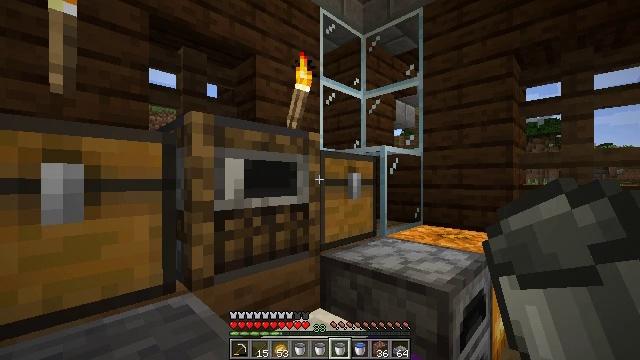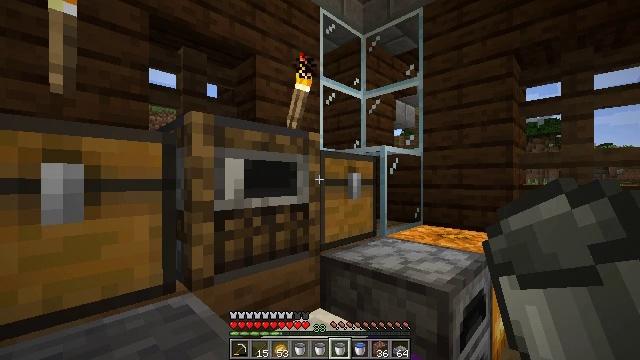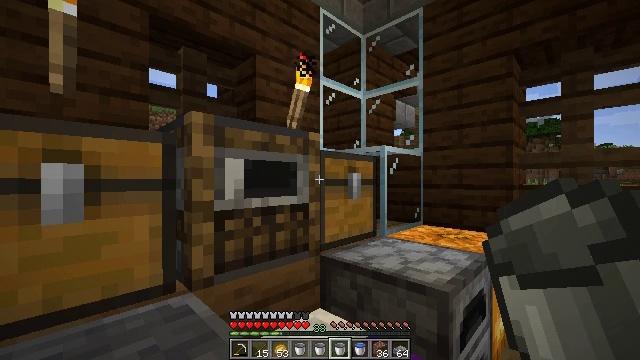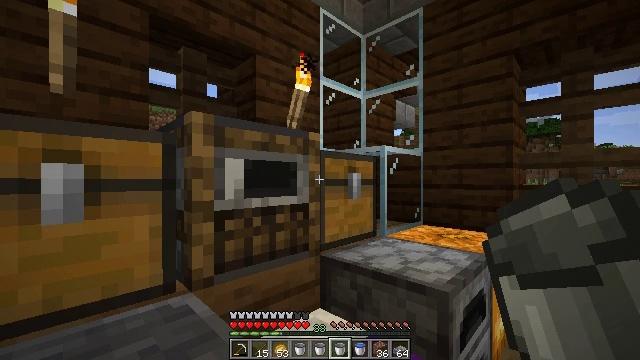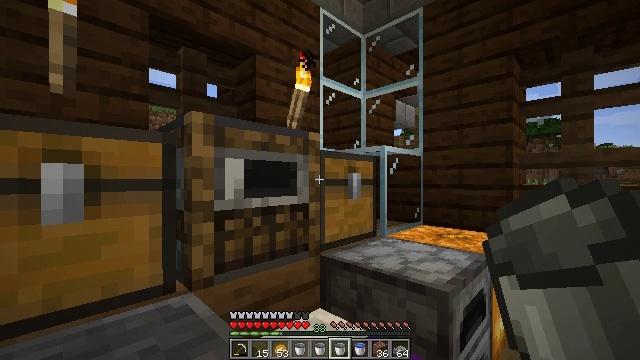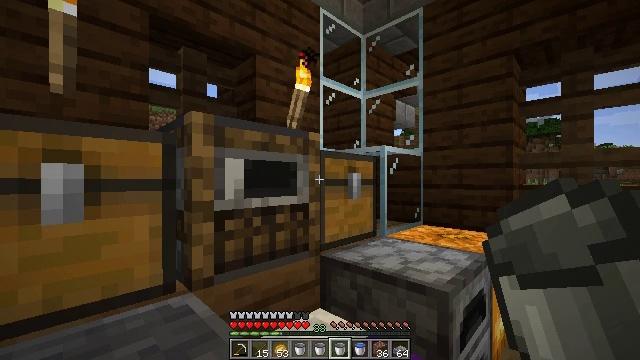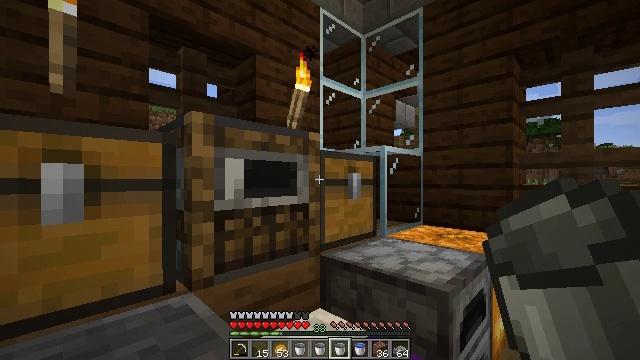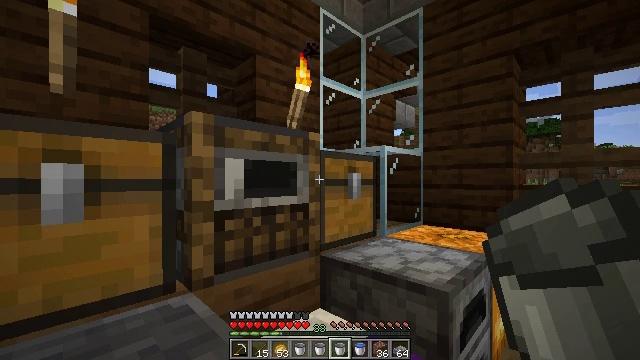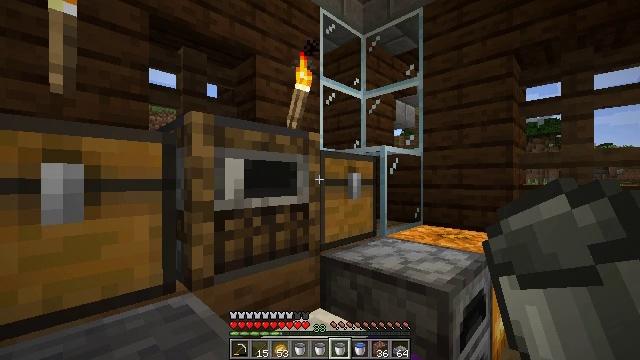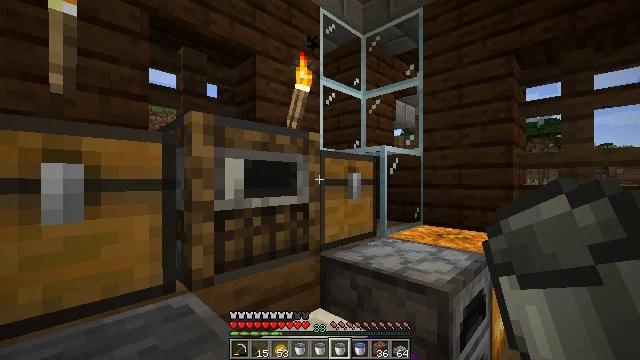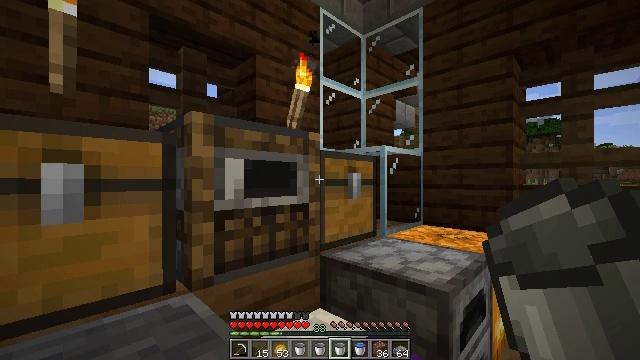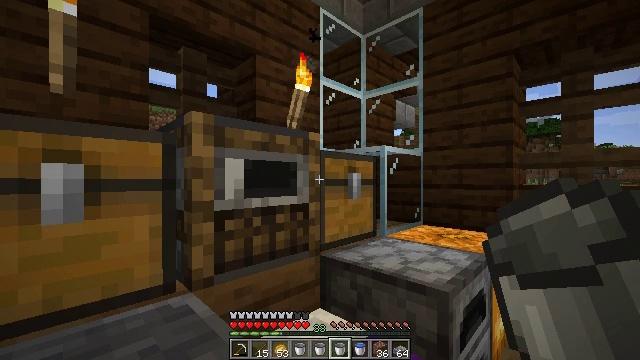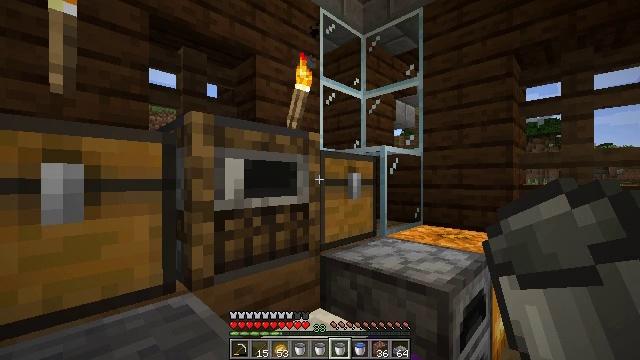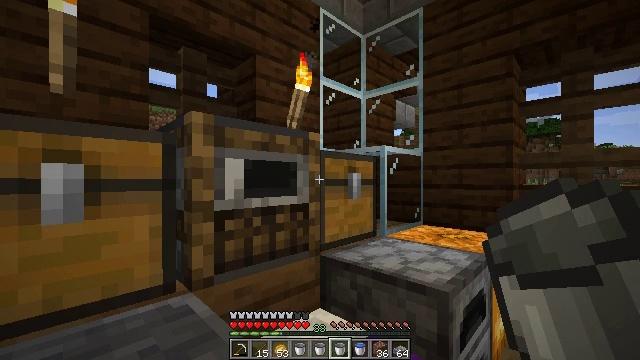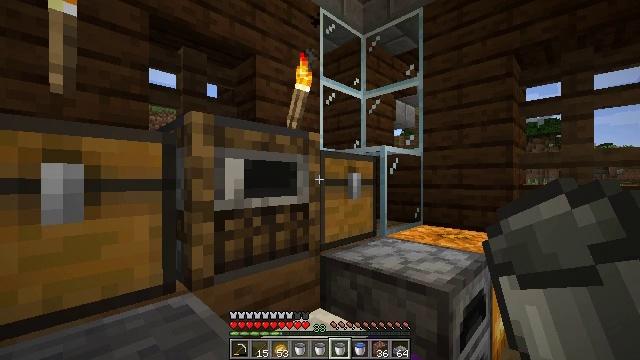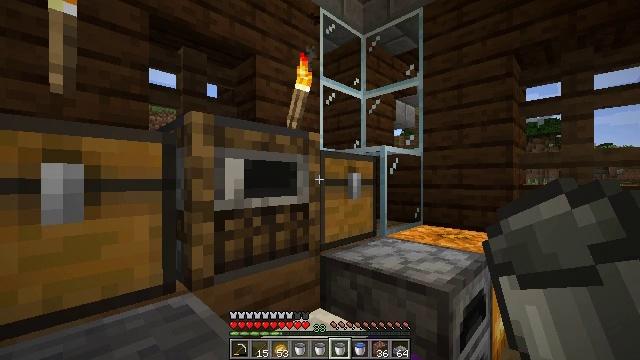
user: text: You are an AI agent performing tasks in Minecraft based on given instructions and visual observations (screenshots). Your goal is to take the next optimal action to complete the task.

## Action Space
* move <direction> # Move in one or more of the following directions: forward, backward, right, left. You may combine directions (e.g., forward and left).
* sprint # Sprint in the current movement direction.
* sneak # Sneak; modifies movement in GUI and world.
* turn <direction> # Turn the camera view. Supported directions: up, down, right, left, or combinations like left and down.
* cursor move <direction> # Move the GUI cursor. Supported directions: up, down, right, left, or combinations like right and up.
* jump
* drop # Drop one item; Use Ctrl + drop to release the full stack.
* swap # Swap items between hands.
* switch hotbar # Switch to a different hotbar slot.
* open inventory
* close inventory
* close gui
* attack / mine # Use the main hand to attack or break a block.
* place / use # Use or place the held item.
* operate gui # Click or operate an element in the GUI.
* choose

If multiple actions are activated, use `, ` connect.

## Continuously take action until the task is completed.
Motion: motion action
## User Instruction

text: Destroy the spruce leaves to get sticks and saplings.
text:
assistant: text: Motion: no_op
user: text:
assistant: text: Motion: no_op
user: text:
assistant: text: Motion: no_op
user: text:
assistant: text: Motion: no_op
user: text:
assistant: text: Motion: no_op
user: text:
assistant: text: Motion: no_op
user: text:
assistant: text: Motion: no_op
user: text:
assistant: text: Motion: no_op
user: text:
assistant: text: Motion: no_op
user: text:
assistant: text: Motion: no_op
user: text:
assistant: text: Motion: no_op
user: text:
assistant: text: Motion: no_op
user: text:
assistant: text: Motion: no_op
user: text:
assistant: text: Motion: no_op
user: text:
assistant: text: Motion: no_op
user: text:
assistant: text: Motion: no_op
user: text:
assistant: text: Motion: no_op
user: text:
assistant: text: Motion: no_op
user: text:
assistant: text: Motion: no_op
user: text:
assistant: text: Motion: no_op
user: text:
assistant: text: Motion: no_op
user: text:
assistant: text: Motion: no_op
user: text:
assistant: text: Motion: no_op
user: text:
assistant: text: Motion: no_op
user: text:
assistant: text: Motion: no_op
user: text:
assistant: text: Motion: no_op
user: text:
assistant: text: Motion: no_op
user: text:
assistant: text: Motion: no_op
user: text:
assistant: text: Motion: no_op
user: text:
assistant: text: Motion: no_op